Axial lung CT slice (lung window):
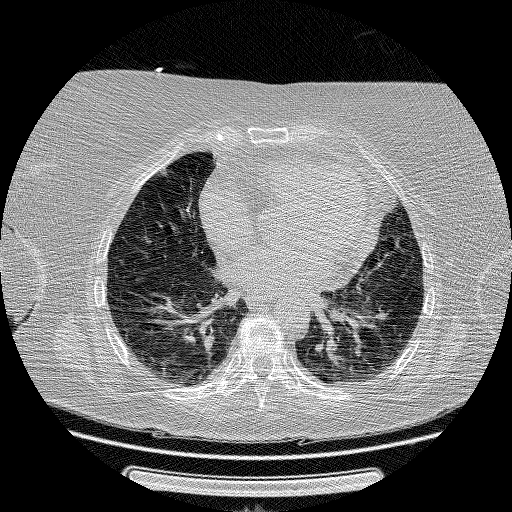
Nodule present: yes
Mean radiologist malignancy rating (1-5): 2.5